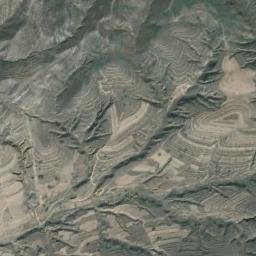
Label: mountain